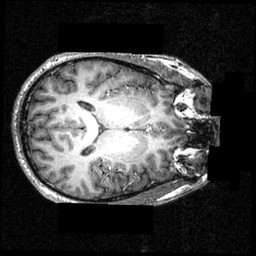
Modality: T1w
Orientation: axial
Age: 22
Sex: male
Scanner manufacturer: siemens
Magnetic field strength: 3.951 T
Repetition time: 1.5 s
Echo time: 0.00335 s